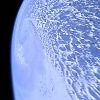
Label: cloud